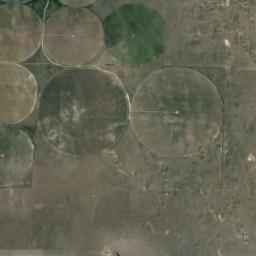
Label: circular_farmland